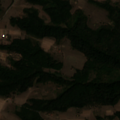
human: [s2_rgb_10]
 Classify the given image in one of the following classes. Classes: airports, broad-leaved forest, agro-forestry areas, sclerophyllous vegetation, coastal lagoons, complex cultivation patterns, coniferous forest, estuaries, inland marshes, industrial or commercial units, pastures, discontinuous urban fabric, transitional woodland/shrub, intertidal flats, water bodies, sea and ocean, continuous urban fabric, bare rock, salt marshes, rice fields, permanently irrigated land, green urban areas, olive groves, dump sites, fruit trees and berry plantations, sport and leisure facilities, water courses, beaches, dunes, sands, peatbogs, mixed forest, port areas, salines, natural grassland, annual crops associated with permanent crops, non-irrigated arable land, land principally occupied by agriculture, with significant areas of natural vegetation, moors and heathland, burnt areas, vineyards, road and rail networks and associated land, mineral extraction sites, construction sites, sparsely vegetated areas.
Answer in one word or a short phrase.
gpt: complex cultivation patterns, land principally occupied by agriculture, with significant areas of natural vegetation, broad-leaved forest